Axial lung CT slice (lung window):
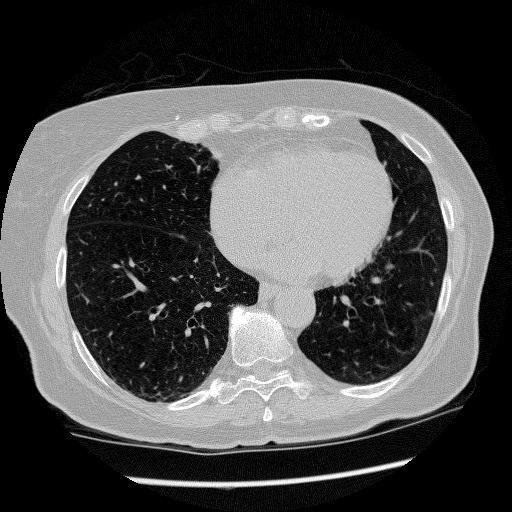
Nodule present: no